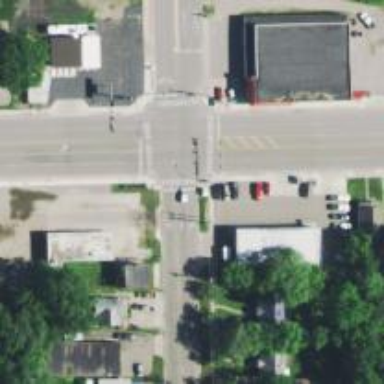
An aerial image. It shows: Marked road crossing.